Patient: sex F, age 62
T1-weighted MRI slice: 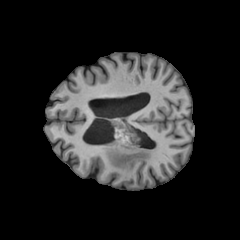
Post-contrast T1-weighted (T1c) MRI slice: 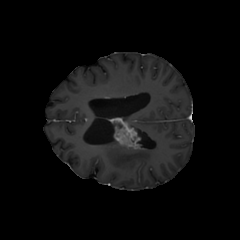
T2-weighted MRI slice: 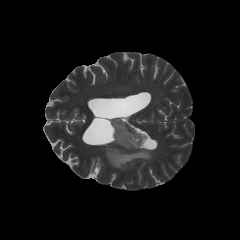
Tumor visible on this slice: yes
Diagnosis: Glioblastoma, IDH-wildtype
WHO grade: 4